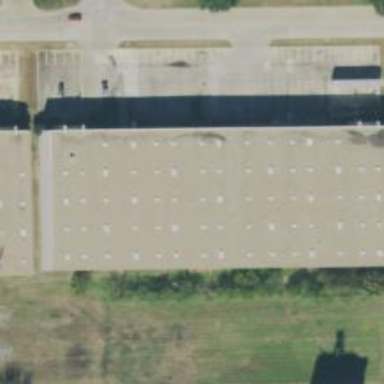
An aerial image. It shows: Warehouse building.